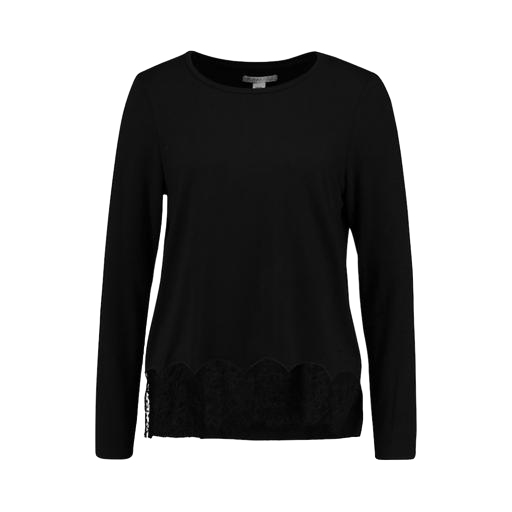
black plus size lace-hem jersey t-shirt, black imogen lace-hem top, black scallop hem tee, white background